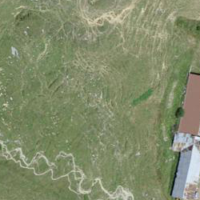
EUNIS habitat code: 23
Species observed at this site:
Dactylorhiza sambucina